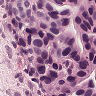
Metastatic tissue present: yes